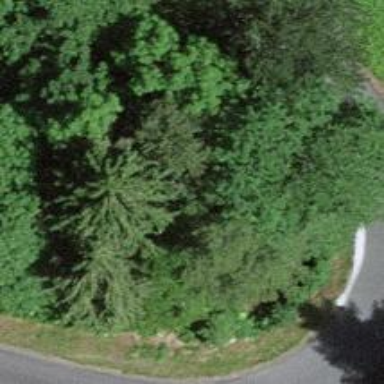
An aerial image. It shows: Culvert tunnel.